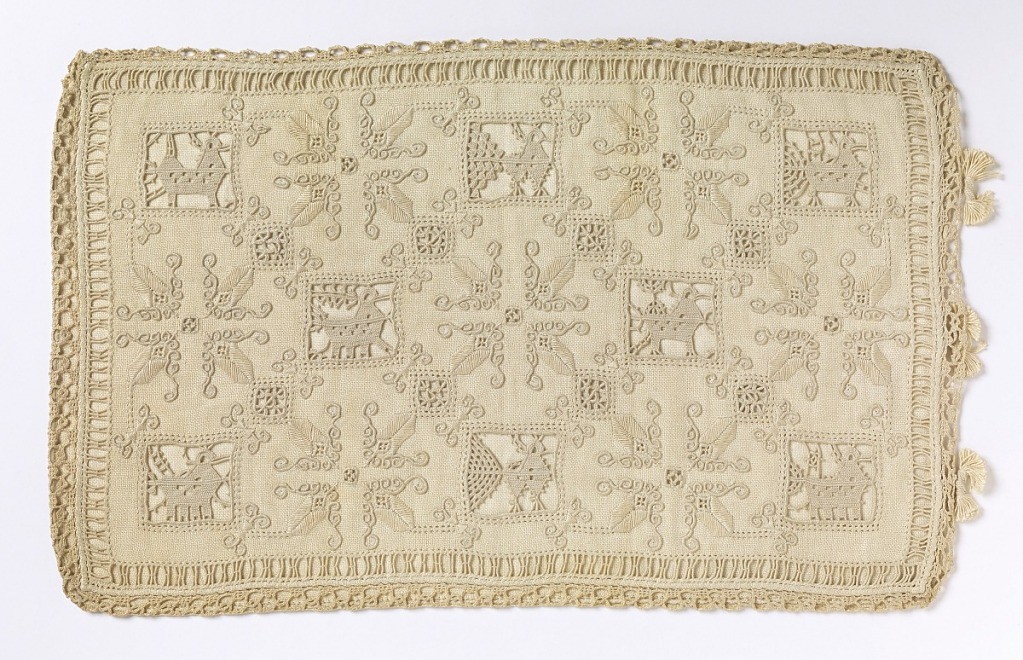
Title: Pillow cover
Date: ca. 1910
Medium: linen Technique: cutwork, embroidery
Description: Cutwork pillow cover with squares containing an alternate arrangment of birds and geometric flowers.